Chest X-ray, AP view. Patient: 19 years old, sex M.
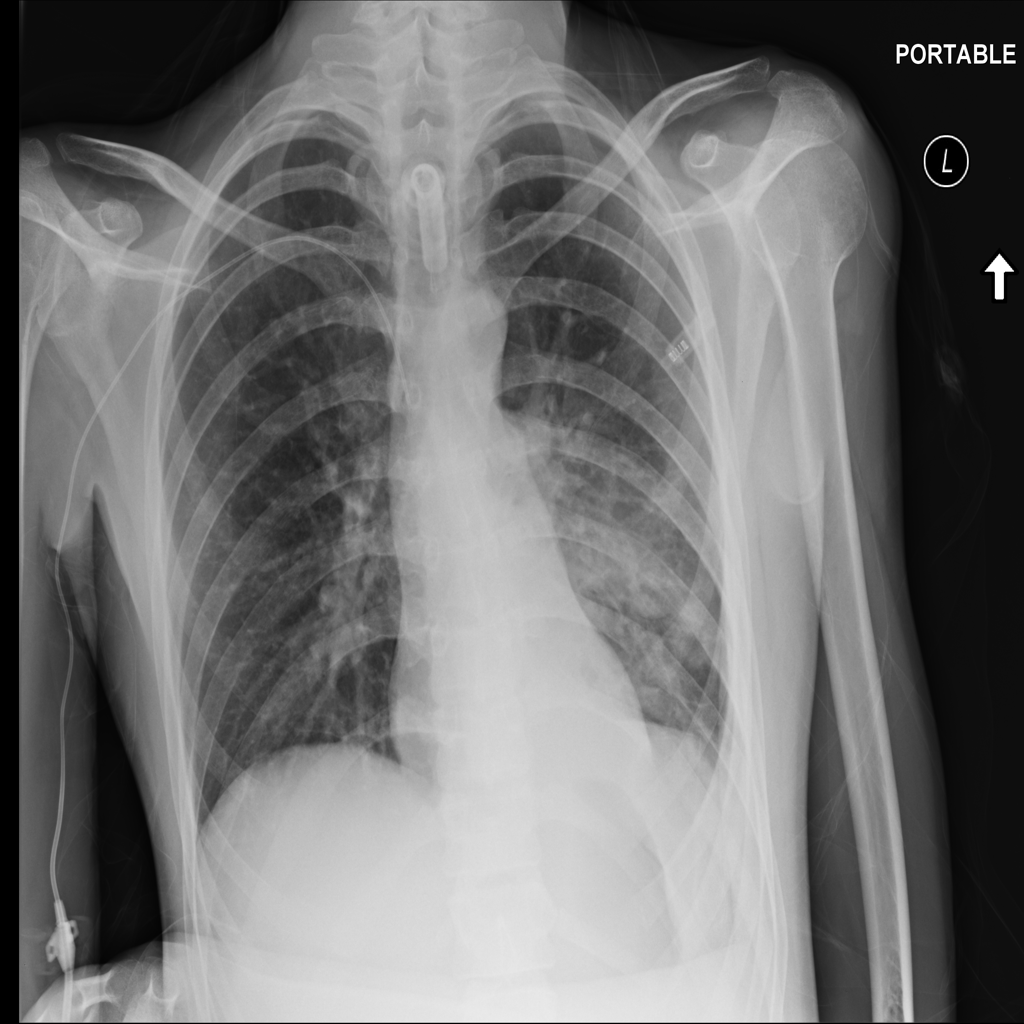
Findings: Effusion, Infiltration